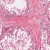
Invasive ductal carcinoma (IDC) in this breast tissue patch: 0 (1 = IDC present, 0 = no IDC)